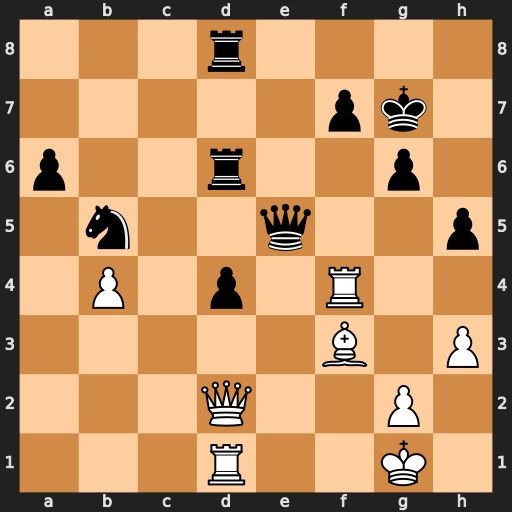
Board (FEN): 3r4/5pk1/p2r2p1/1n2q2p/1P1p1R2/5B1P/3Q2P1/3R2K1
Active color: w
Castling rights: -
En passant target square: -
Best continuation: Re1 Qxe1+ Qxe1